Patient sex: M
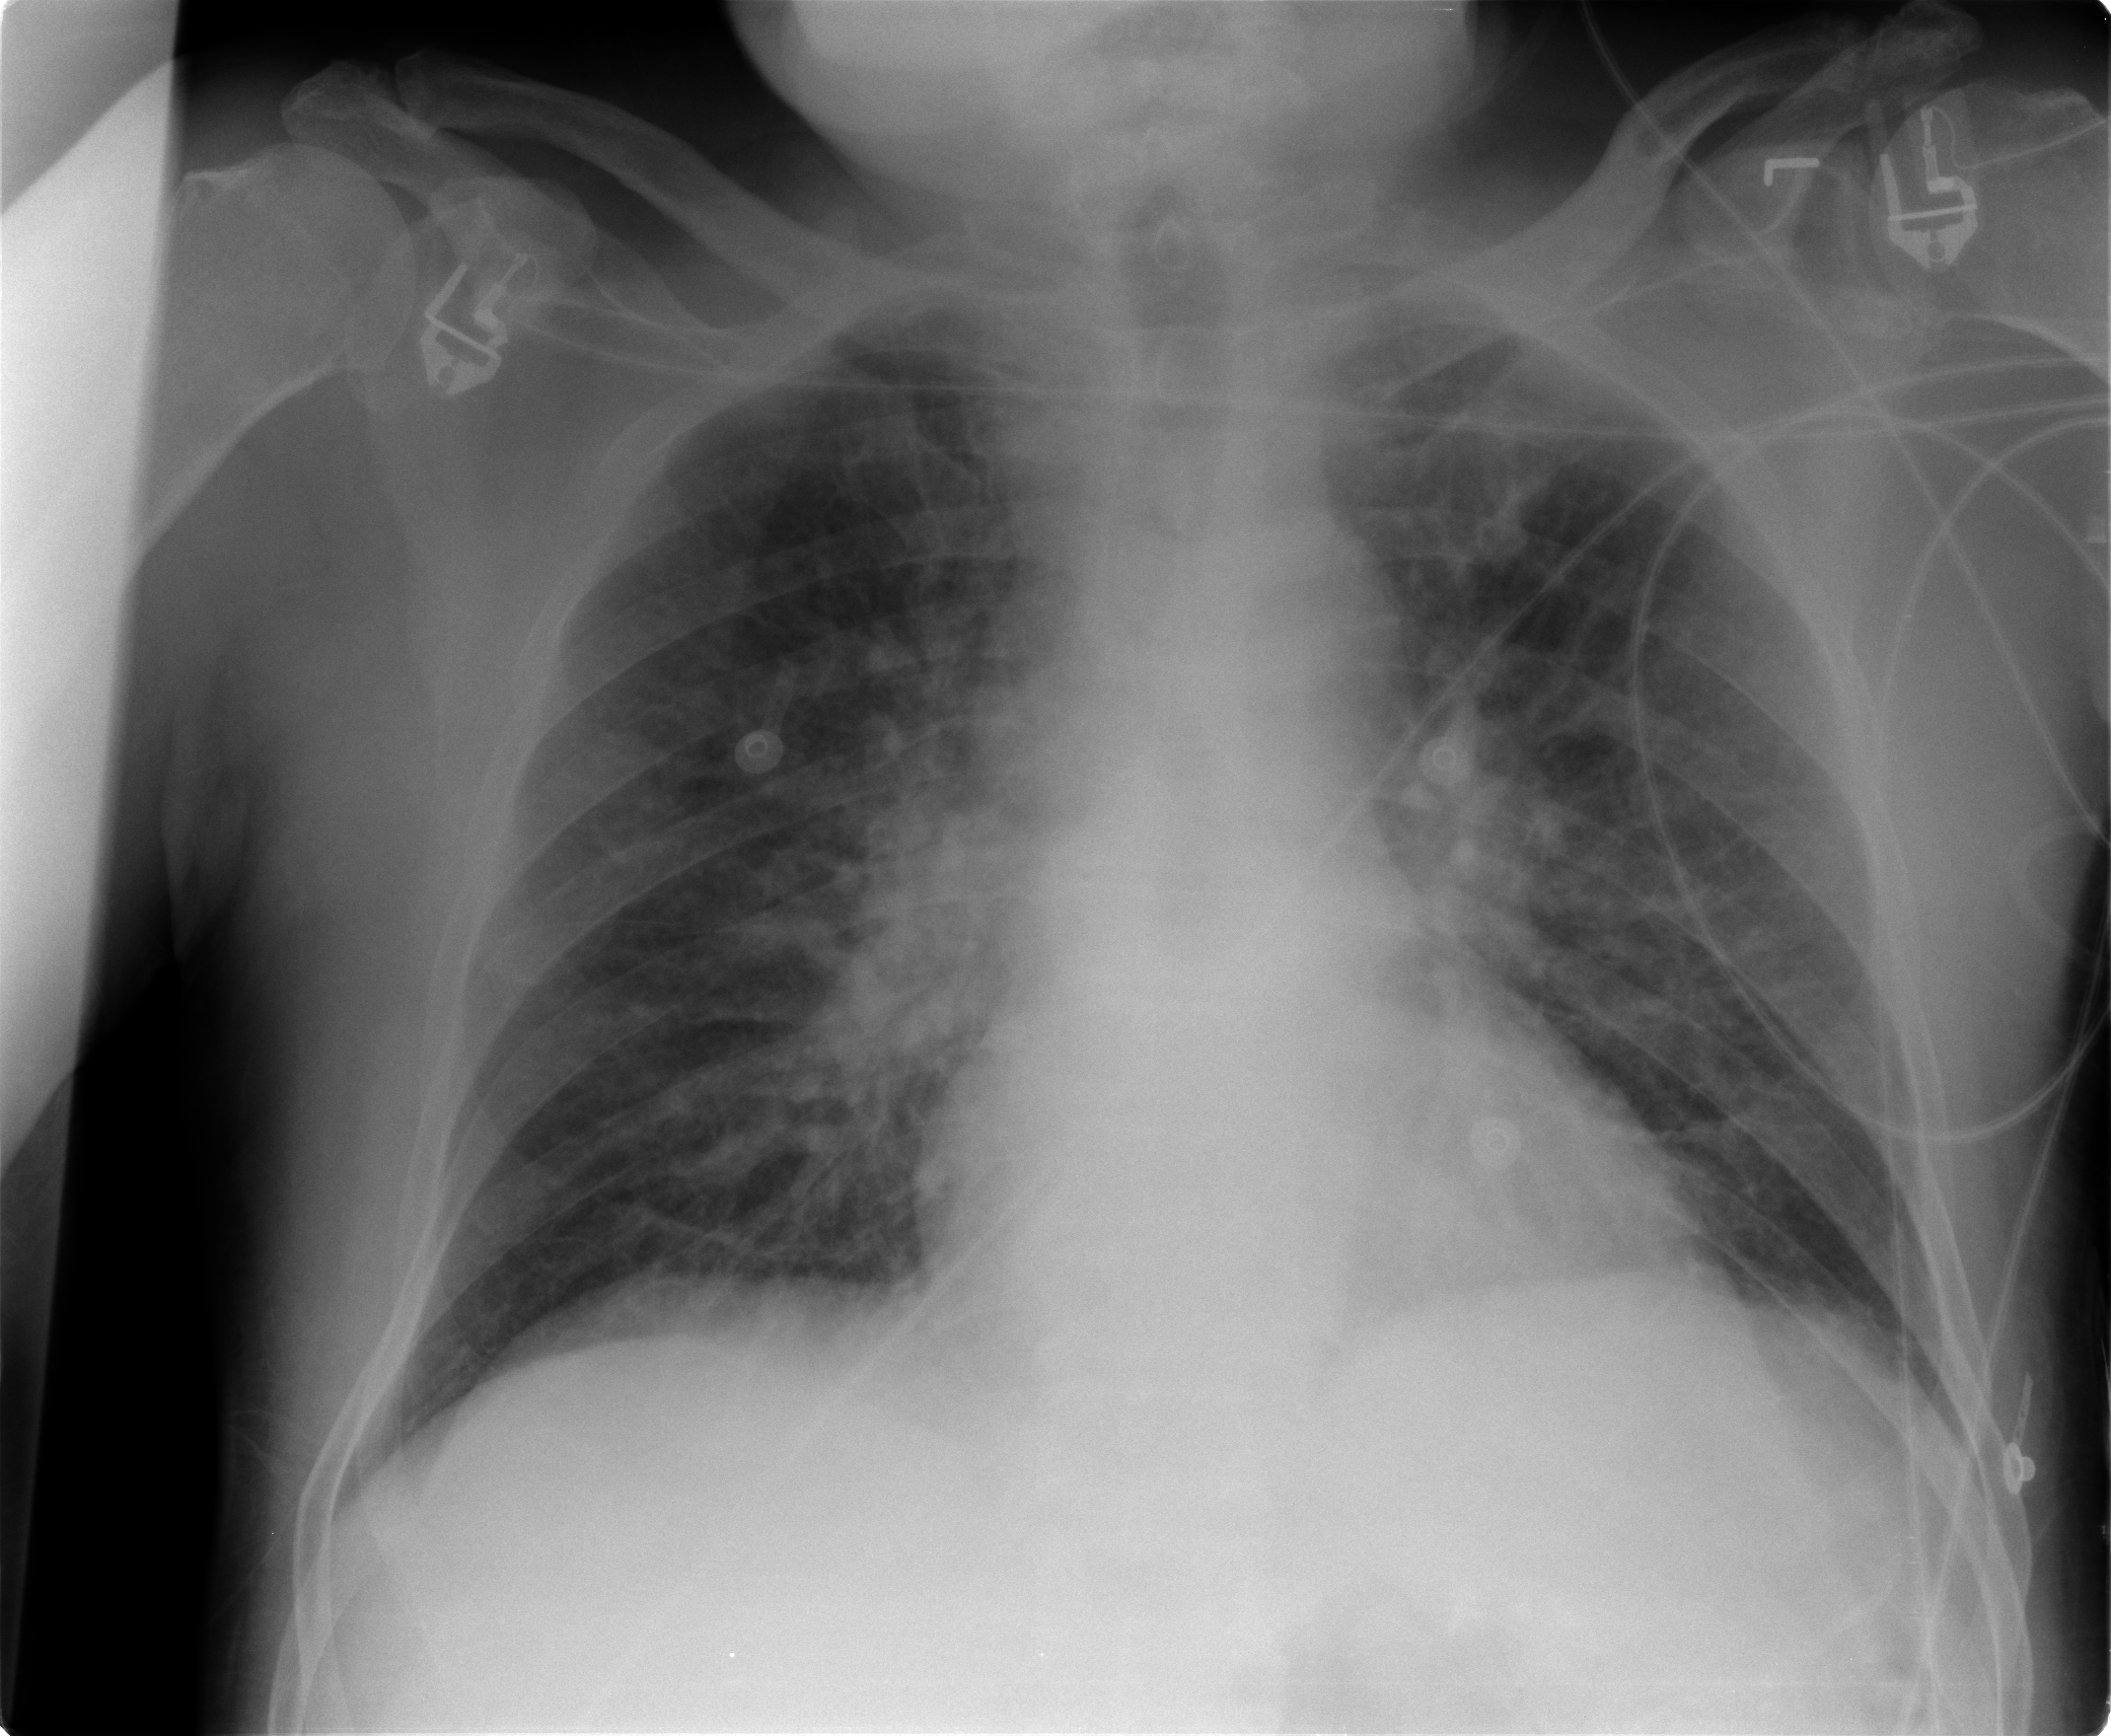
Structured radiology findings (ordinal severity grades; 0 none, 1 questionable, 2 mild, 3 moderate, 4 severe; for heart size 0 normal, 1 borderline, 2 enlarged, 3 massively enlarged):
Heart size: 0
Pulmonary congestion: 2
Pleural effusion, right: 0
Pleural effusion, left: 0
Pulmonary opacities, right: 1
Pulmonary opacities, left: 1
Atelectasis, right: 1
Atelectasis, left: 1